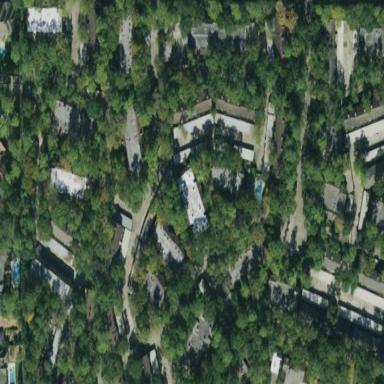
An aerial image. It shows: Residential area with townhomes.